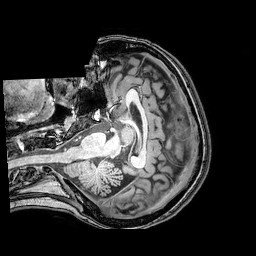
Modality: T1w
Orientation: axial
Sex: female
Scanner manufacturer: philips
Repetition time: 0.008093 s
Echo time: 0.0037 s